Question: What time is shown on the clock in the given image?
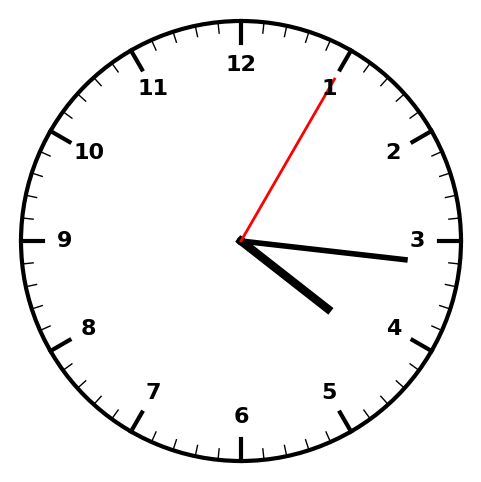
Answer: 04:16:05